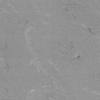
Label: not_dusty